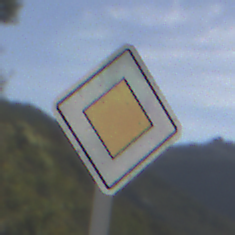
Verkehrszeichen: Vorfahrtsstrasse
Umgebung: Outdoor, RoadRail
Tageszeit: MorningAfternoon
Wetter: PartlyCloudy
Licht: Natural
Jahreszeit: NotSpecified
Kontrast: HighContrast